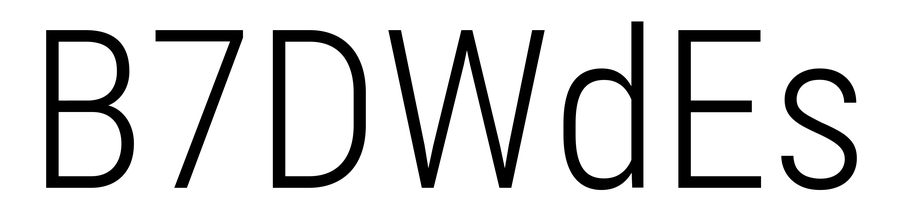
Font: Roboto_Condensed_Light